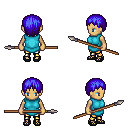
a pixel art fantasy rpg character, female body template, human, tanned skin, teal tunic, gold greaves, blue plain hairstyle, ghillies, spear, four views (front, back, left, right), 2x2 character sprite sheet, small pixel art, hard edges, no anti-aliasing